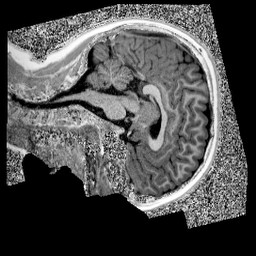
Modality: UNIT1
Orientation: sagittal
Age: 9
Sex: male
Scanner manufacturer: siemens
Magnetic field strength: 3 T
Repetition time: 4 s
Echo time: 0.00299 s